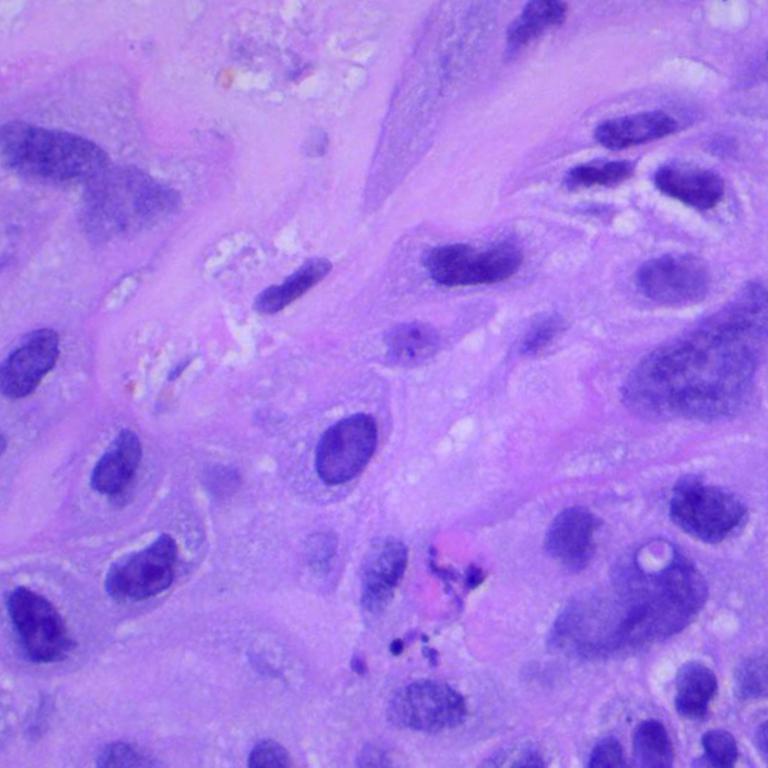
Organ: lung
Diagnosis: squamous carcinomas